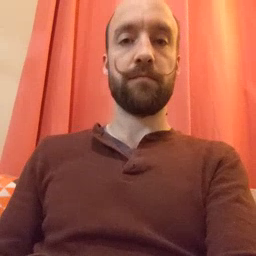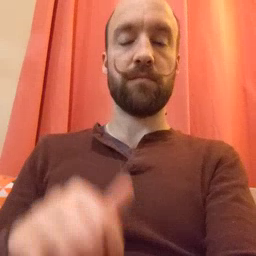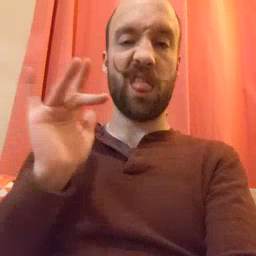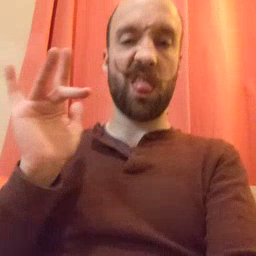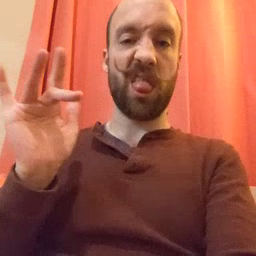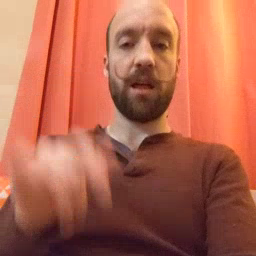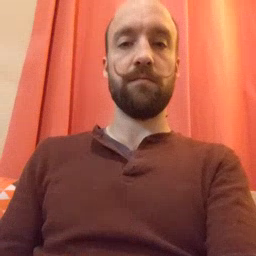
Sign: yucky